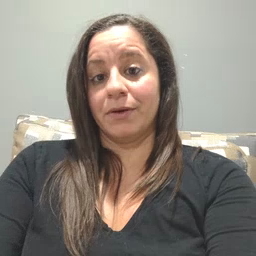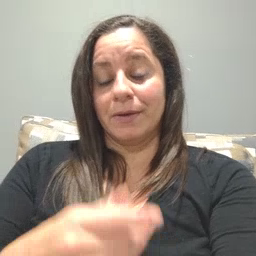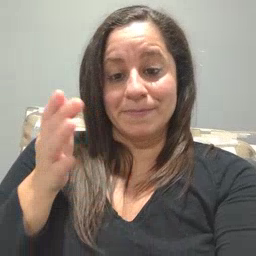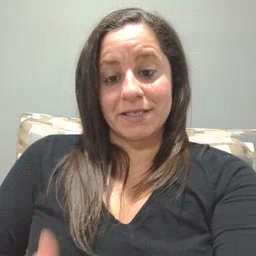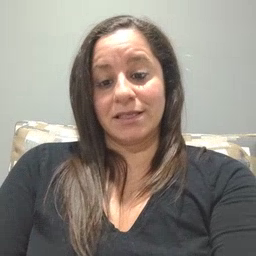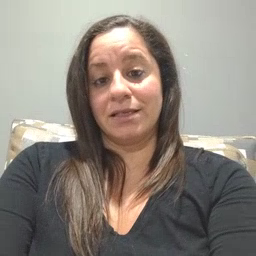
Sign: beside